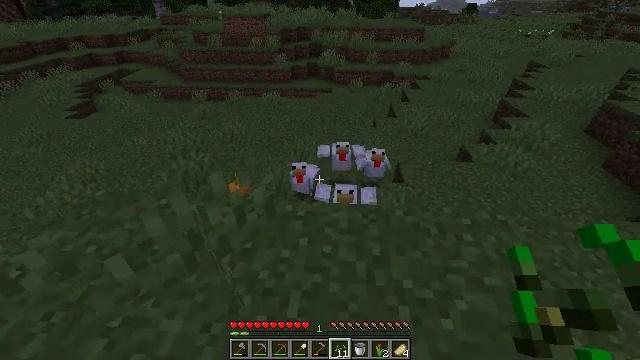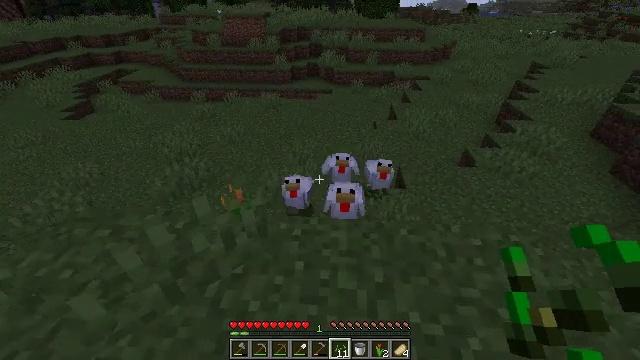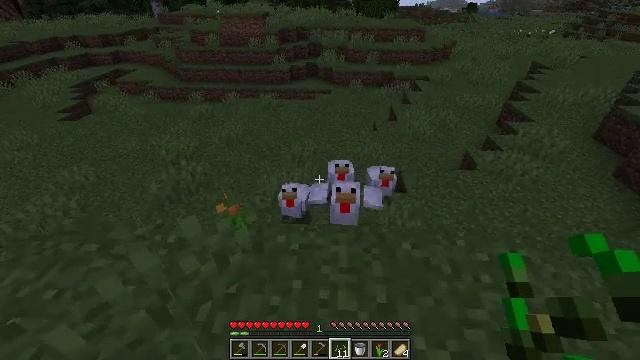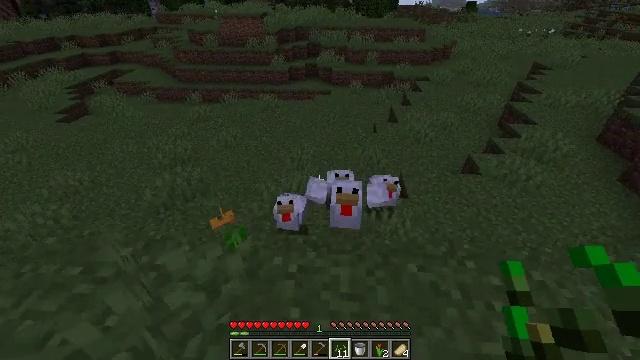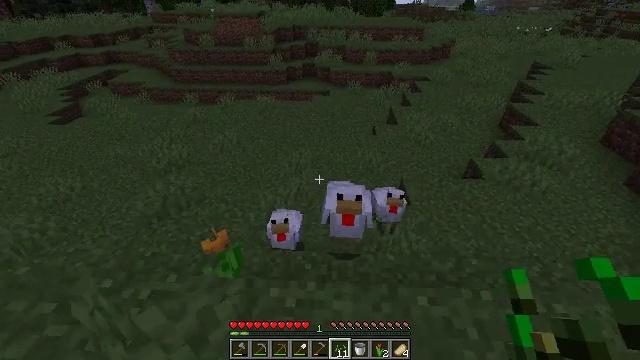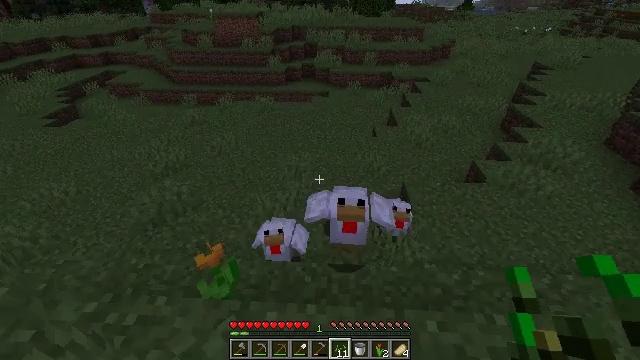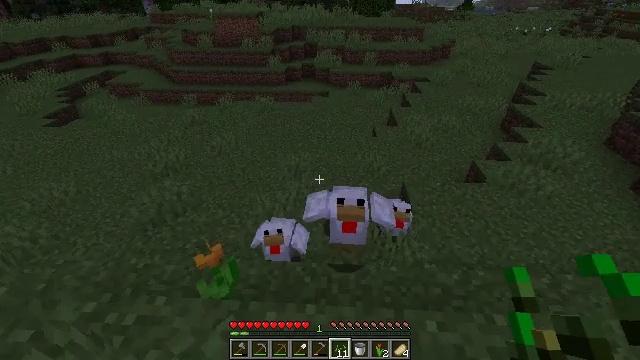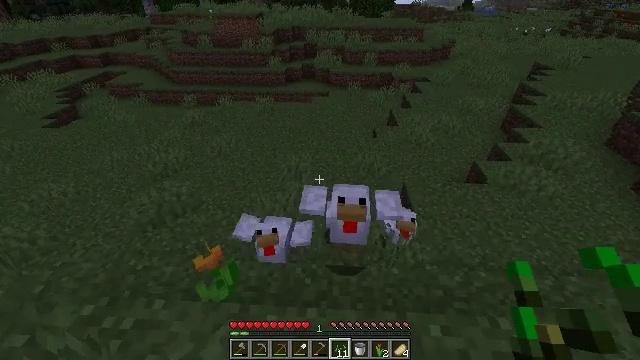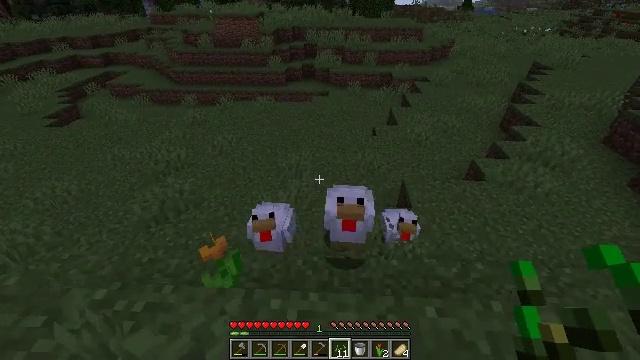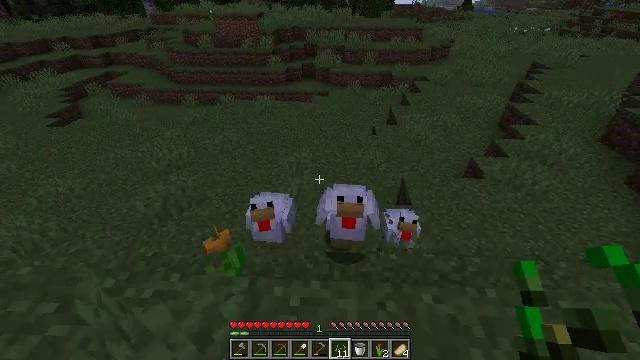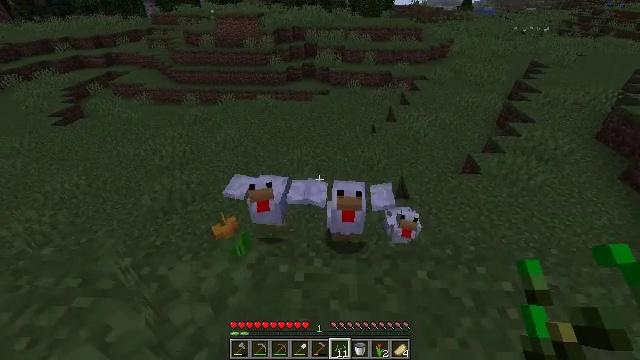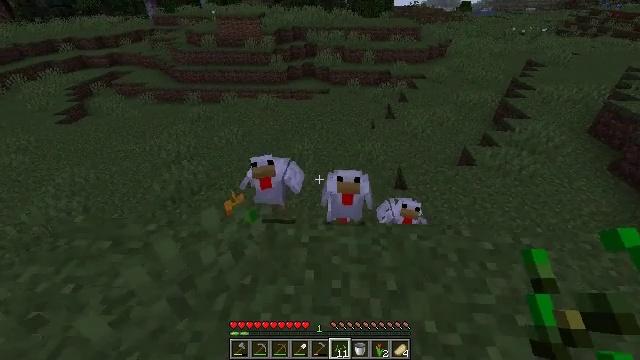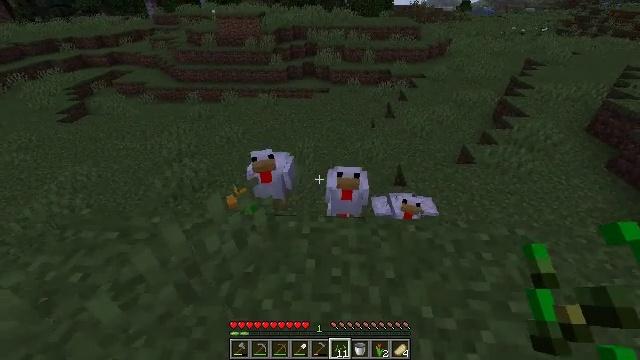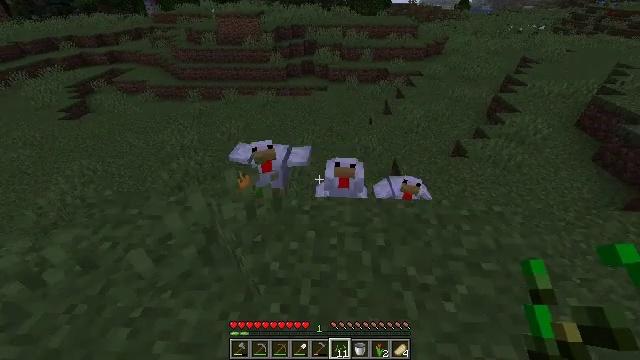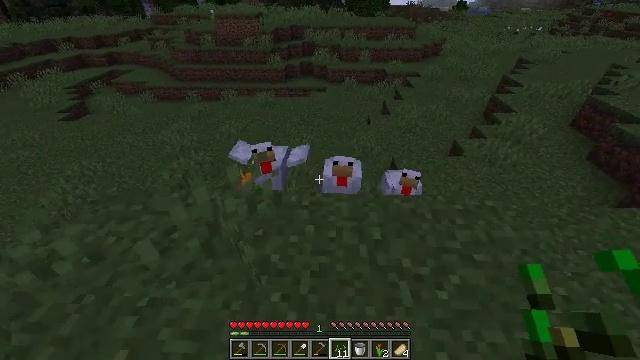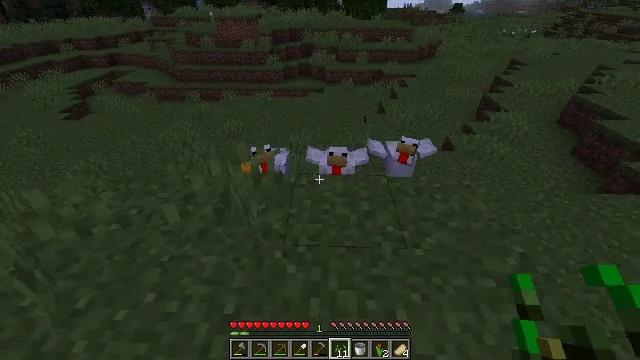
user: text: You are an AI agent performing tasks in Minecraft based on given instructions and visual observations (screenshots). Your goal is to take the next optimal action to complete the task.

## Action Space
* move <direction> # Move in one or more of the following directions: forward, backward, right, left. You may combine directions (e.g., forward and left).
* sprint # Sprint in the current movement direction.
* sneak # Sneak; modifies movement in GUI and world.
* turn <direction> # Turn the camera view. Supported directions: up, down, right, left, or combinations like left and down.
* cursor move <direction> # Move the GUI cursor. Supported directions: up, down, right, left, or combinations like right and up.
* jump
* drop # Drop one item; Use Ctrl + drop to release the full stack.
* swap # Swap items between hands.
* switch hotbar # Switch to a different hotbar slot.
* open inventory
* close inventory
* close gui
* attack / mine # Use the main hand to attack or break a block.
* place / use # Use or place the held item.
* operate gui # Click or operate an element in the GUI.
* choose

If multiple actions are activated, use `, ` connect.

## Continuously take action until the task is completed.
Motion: motion action
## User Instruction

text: Attack the oak stairs to recycle them.
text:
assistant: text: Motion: move forward
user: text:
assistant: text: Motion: move forward
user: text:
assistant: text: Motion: move forward
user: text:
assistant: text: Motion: move forward
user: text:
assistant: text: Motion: no_op
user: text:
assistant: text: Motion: no_op
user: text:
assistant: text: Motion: move back
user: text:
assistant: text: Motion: move back
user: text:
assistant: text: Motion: move back
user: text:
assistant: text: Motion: move back
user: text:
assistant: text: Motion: move back
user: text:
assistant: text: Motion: move back
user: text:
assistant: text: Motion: move back
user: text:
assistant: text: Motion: move back
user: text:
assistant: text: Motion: move back
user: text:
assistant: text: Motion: move back
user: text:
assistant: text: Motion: move back
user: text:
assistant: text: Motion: move back, jump
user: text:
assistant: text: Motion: move back, turn up, jump
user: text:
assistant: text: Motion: move back, turn left and up, jump
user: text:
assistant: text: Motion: move back, jump
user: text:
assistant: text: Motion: move back, jump
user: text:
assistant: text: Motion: move back, jump
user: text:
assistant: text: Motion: move back, jump
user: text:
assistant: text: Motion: move back, jump
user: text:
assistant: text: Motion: move back
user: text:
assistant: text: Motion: move back
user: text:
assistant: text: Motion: move back
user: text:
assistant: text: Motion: move back
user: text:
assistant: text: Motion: move back